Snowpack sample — Buffalo Mountain, Silverthorne, Colorado, USA (2/22/26, 2:02 PM MST)
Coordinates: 39.622, -106.113
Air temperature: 33 °F
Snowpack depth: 63 cm
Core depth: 30 cm
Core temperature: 26.6 °F
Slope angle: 11°, slope face: 116°
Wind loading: low
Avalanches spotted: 0
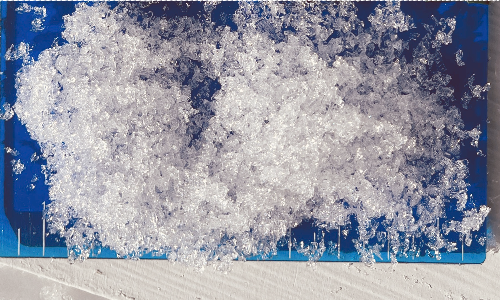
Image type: core
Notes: In a firebreak similar to site 1, minimal wind loading with no spotted avalanches (not many faces in view though)